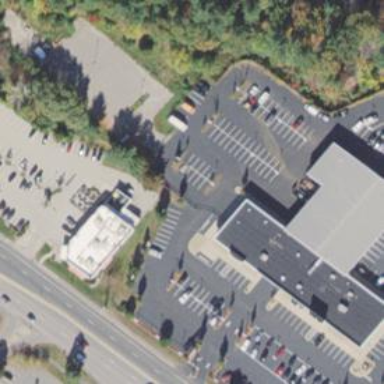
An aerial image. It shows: Car shop building.